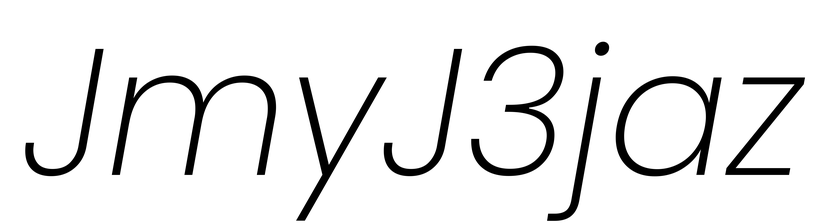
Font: Poppins-ExtraLightItalic